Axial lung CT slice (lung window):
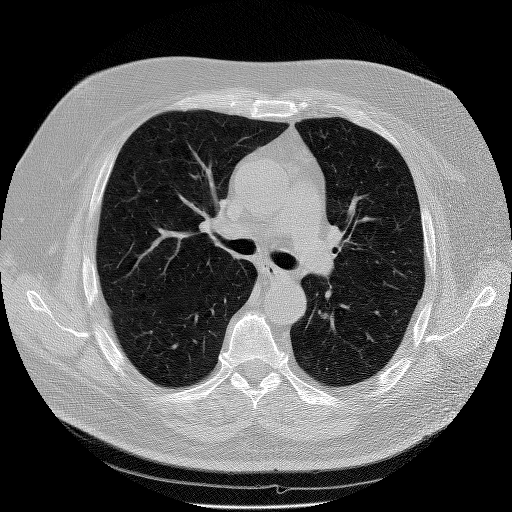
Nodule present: no